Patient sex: M
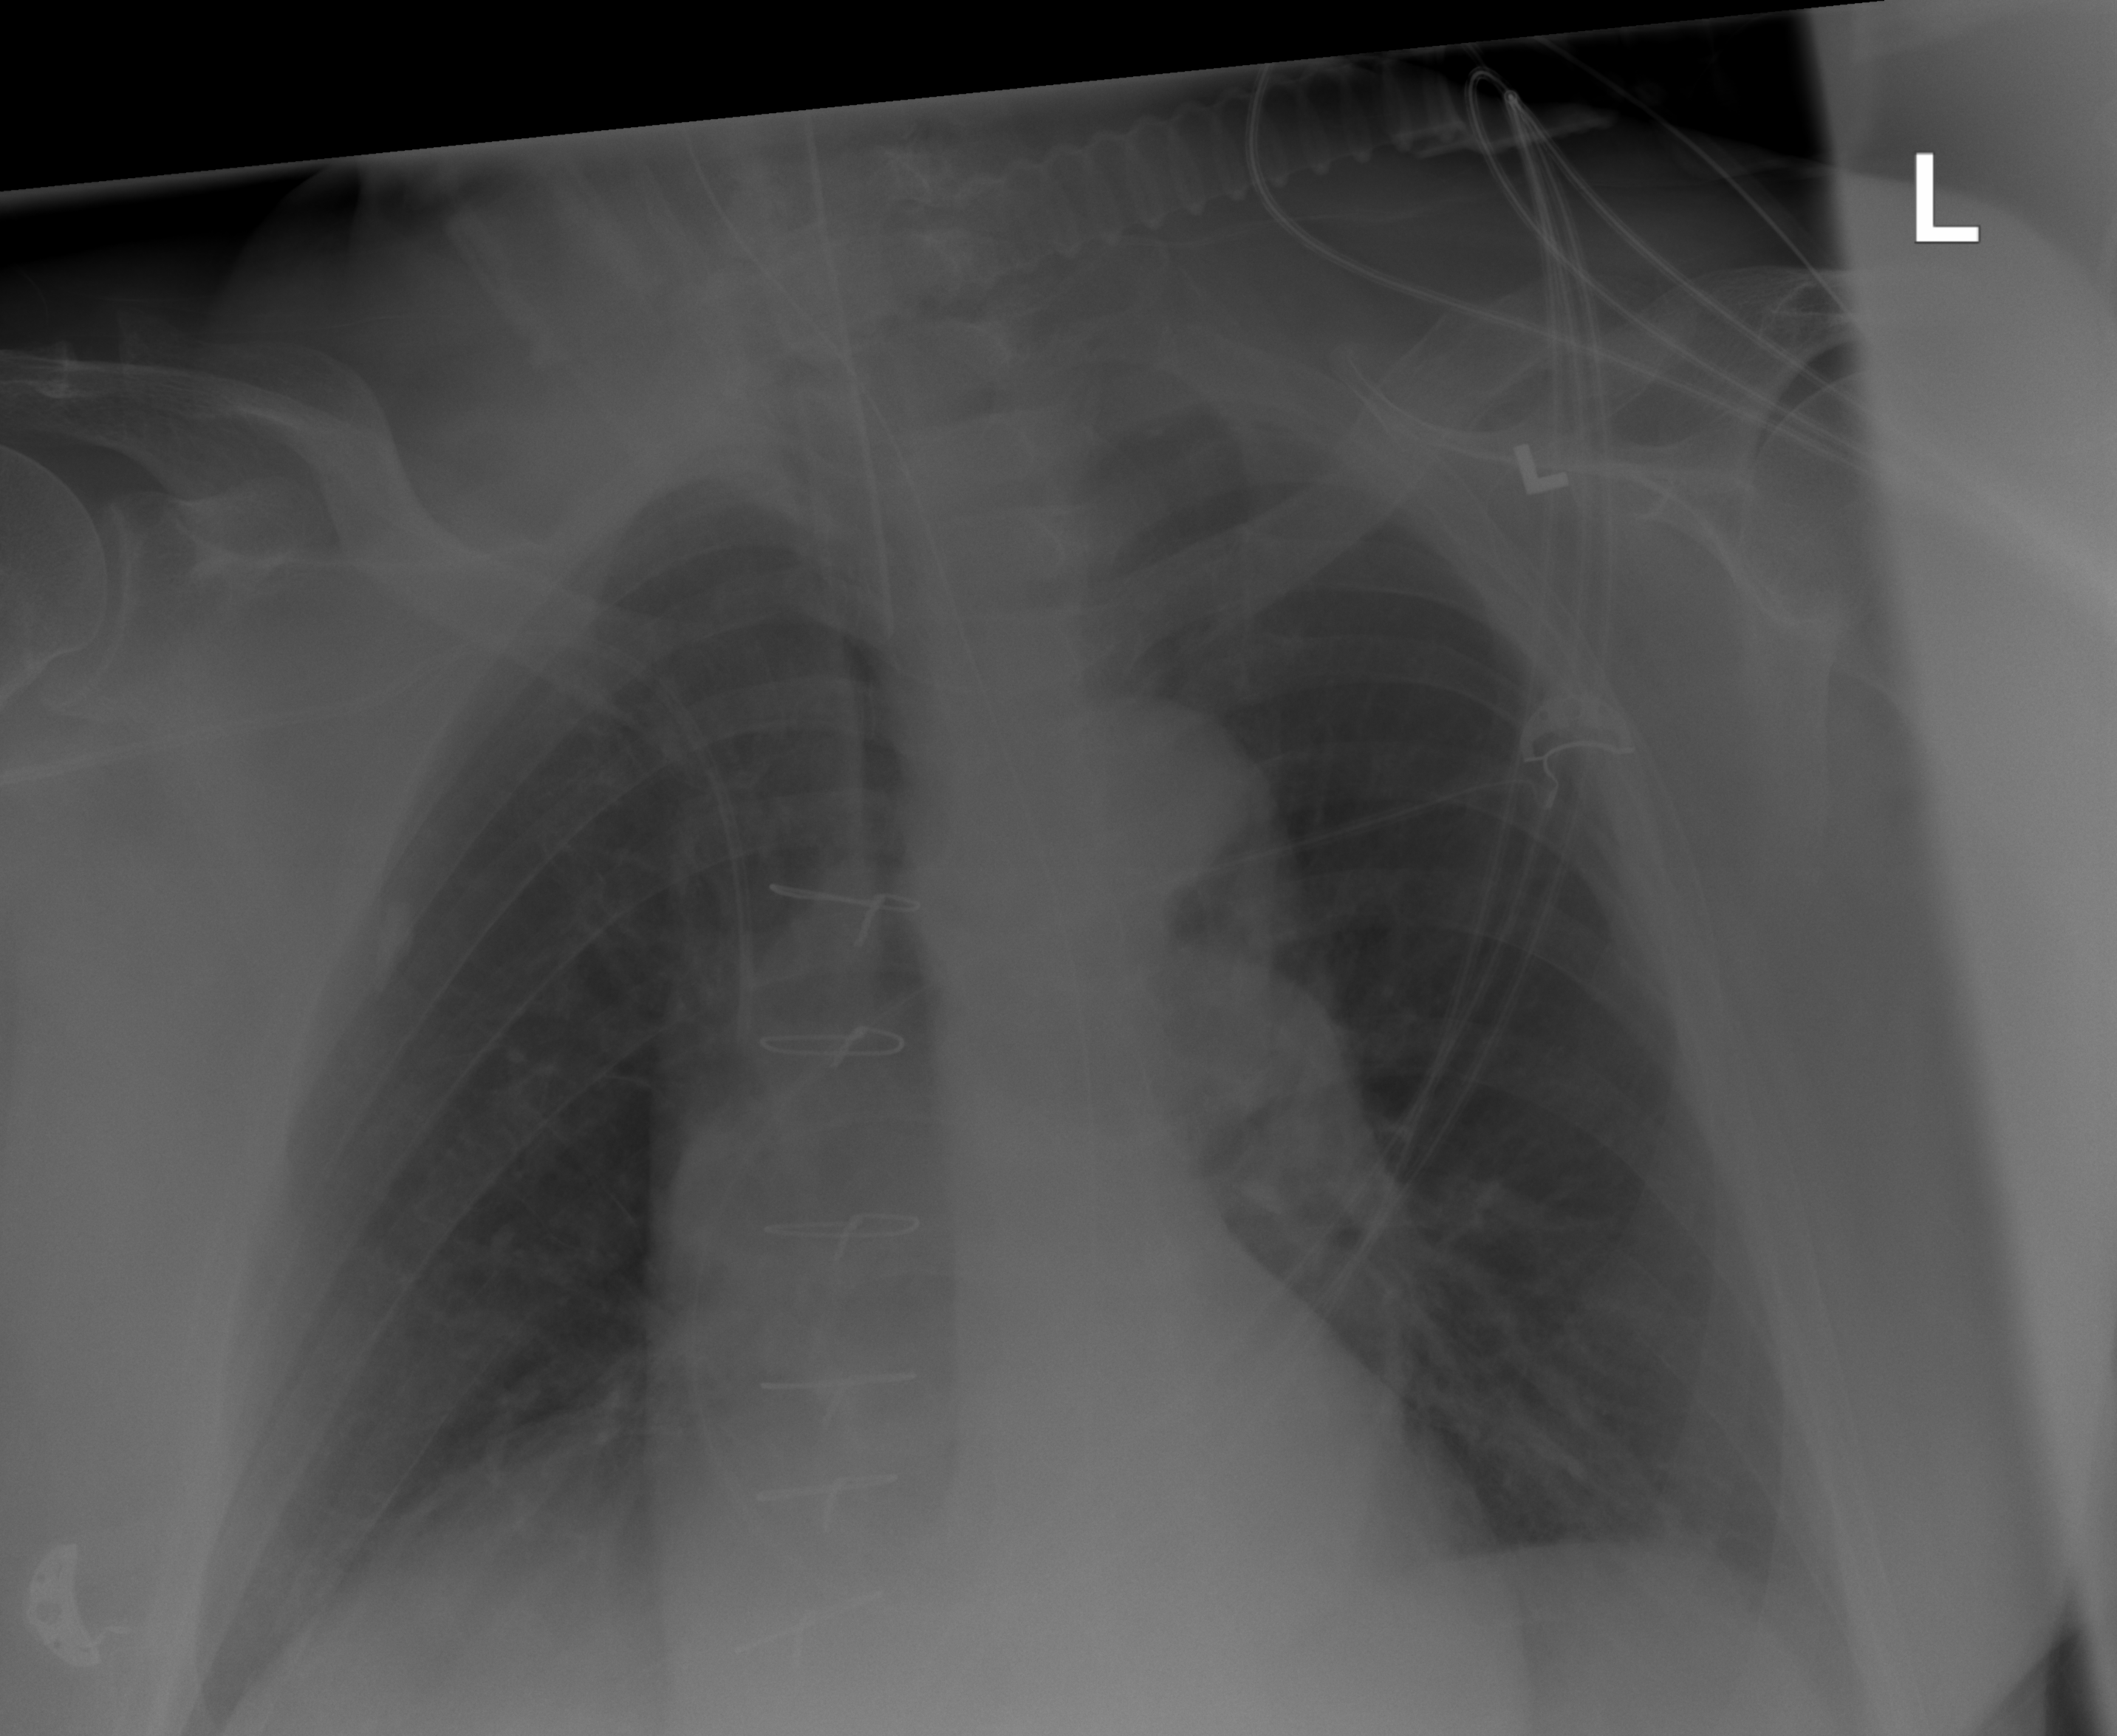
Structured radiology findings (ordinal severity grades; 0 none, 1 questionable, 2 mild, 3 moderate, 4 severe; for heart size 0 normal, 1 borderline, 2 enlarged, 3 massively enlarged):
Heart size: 0
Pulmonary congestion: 0
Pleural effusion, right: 0
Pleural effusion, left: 0
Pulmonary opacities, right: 0
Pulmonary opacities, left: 0
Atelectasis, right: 2
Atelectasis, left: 0